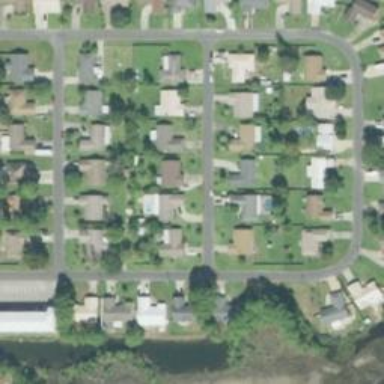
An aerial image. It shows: This residential area consists of single-family homes.